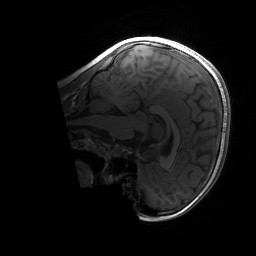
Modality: T1w
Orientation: sagittal
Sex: male
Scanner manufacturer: siemens
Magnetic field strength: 3 T
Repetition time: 1.9 s
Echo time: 0.00243 s